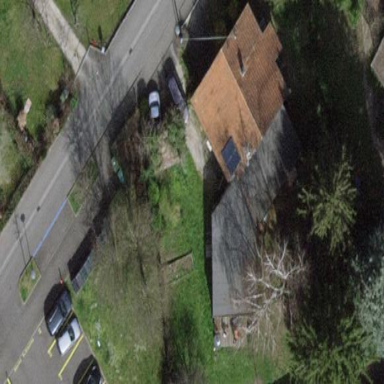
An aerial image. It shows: Garden surrounded by fence.